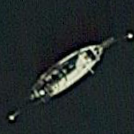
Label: civil